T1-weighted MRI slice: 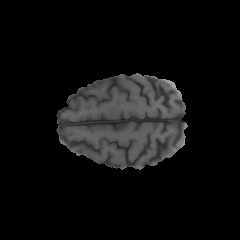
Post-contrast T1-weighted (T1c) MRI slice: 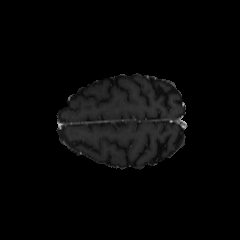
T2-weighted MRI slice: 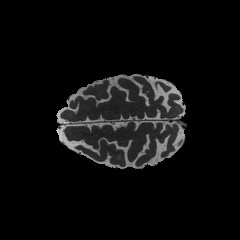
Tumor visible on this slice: no